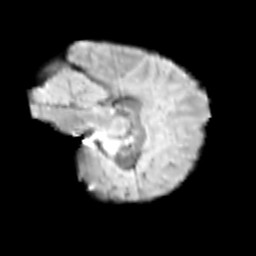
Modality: T2w
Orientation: sagittal
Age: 12
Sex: female
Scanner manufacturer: siemens
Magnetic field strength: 3 T
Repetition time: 3.8 s
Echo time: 0.07 s